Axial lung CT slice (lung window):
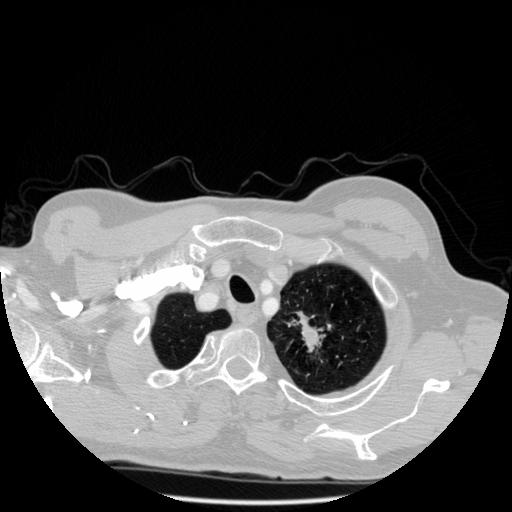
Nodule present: yes
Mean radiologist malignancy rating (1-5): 4.667